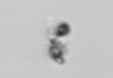
Label: detritus